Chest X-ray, AP view. Patient: 37 years old, sex F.
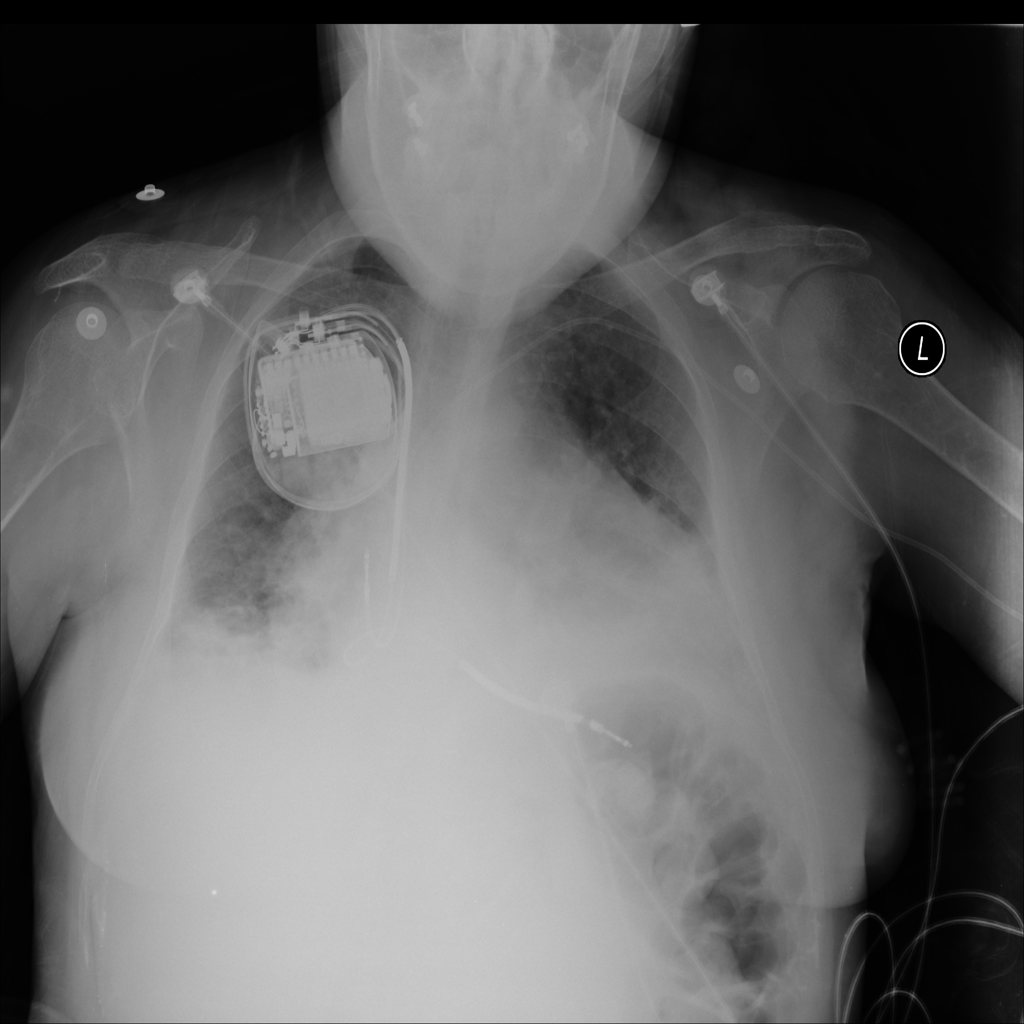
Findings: Effusion, Infiltration